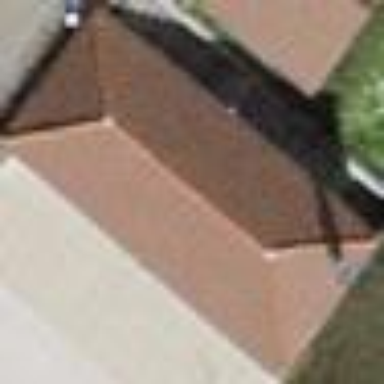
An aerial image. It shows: View of roof of building.